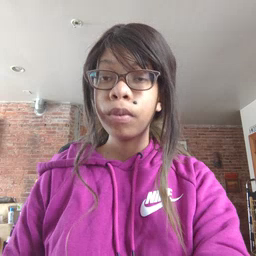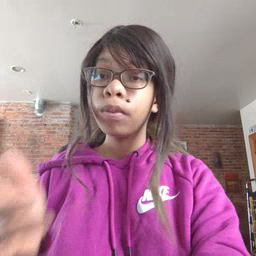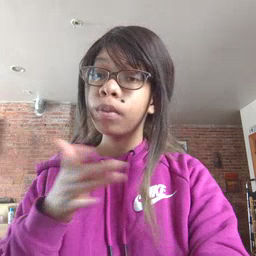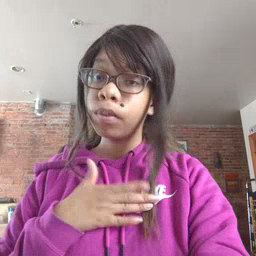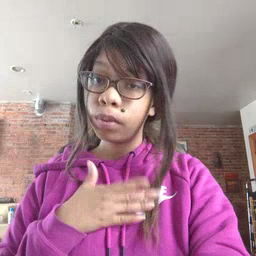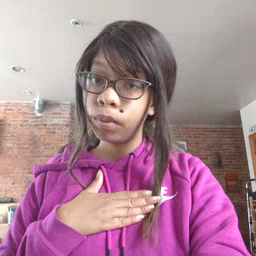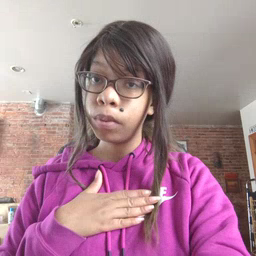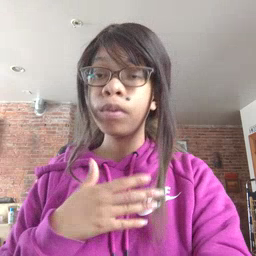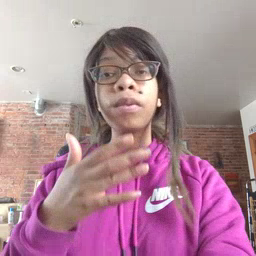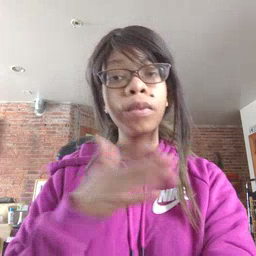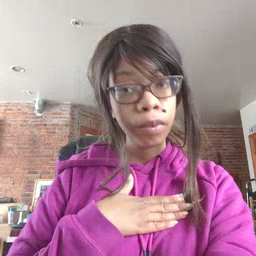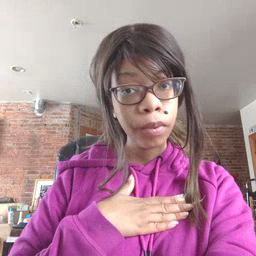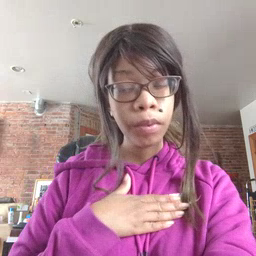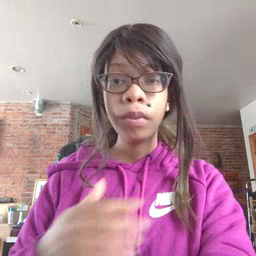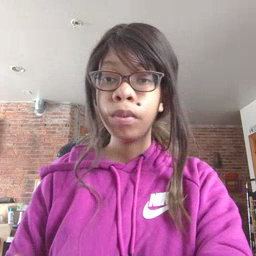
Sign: minemy